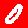
Digit: 0